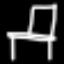
Label: chair